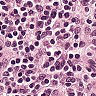
Metastatic tissue present: no